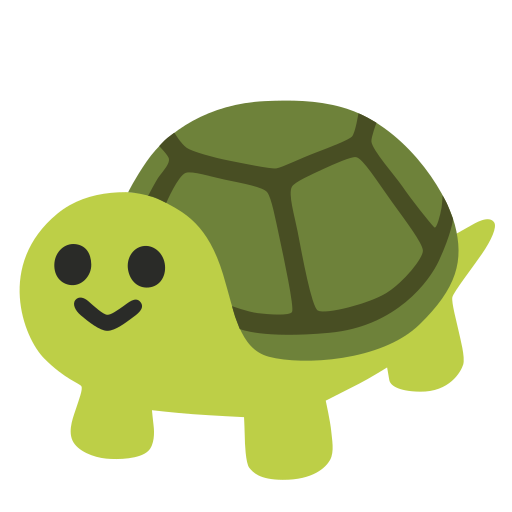
Emoji: 🐢